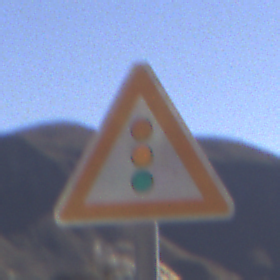
Verkehrszeichen: Lichtzeichenanlage
Umgebung: Outdoor, Nature
Tageszeit: Midday
Wetter: Clear
Licht: Natural
Jahreszeit: NotSpecified
Kontrast: HighContrast